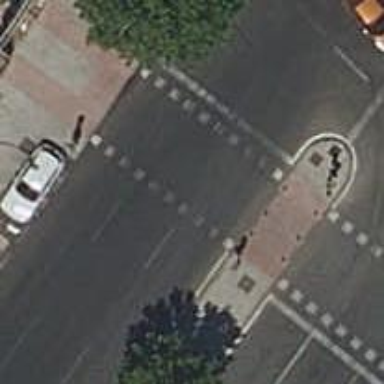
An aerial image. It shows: Road with traffic signals. The crossing also has traffic signals in the form of signal.